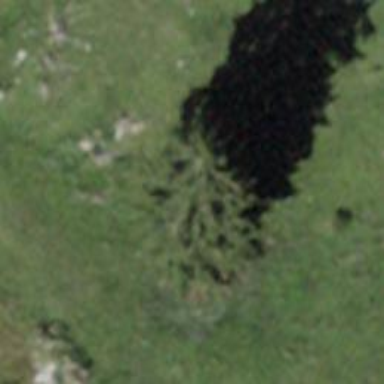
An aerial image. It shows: Evergreen tree with needle-leaved leaves.